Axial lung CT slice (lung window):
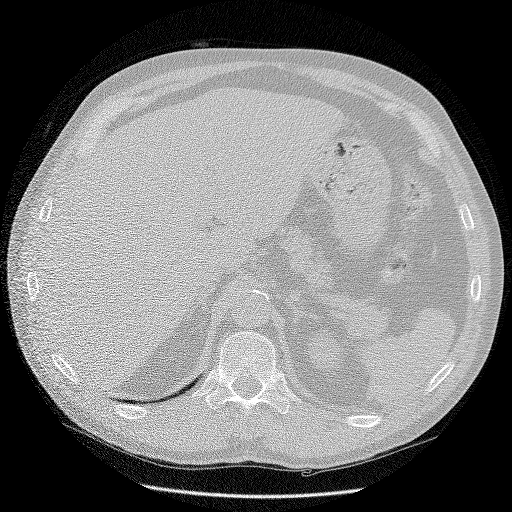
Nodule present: no